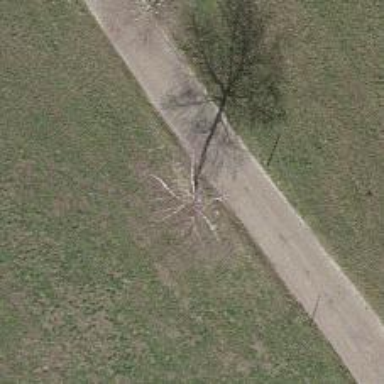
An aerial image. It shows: Broadleaved tree with lush foliage.